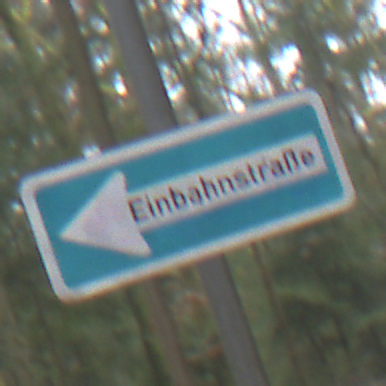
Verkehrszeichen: EinbahnstrasseLinksweisend
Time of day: Midday
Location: Outdoor (Nature)
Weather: Overcast
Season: NotSpecified
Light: Natural